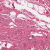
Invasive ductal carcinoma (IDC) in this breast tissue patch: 0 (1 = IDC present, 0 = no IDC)